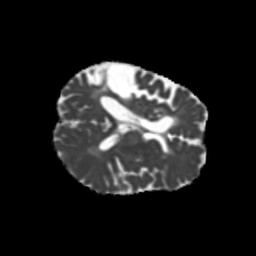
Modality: MD
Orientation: axial
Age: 46
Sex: male
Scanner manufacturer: siemens
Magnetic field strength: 3 T
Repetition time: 5.25 s
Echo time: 0.08 s